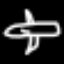
Label: airplane